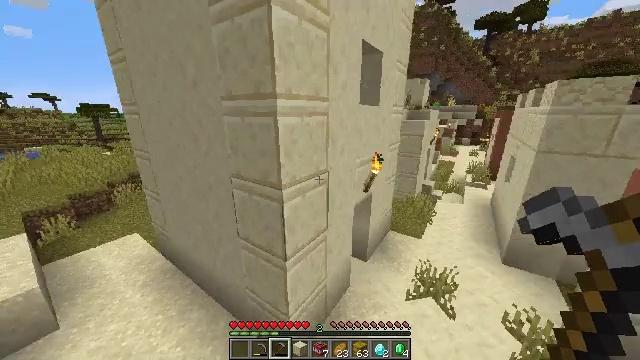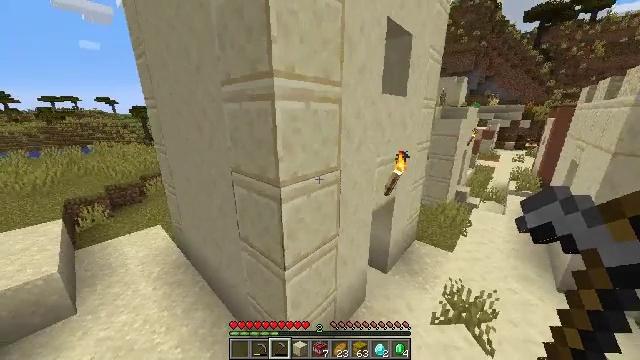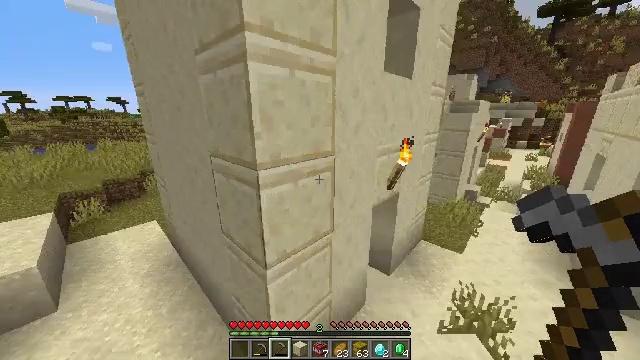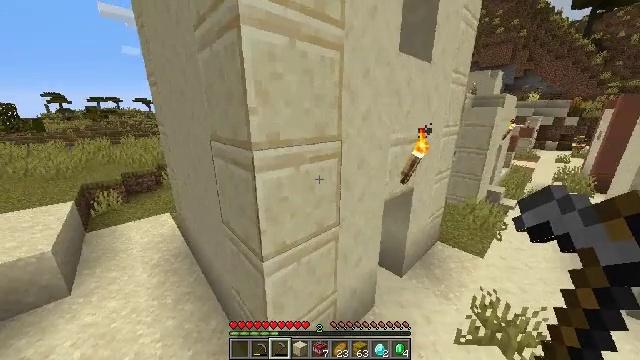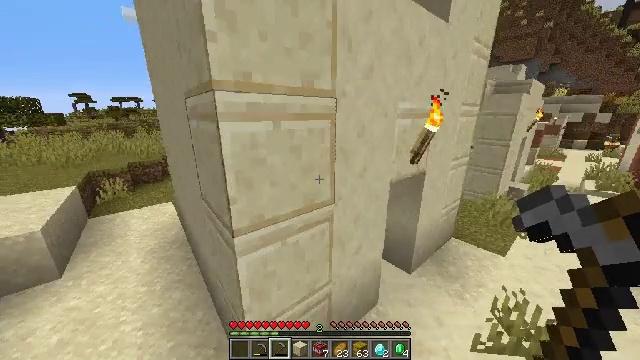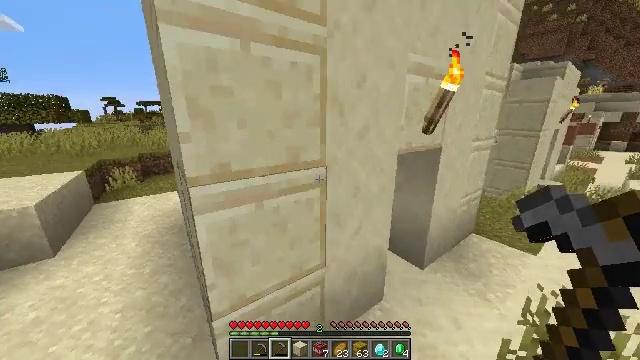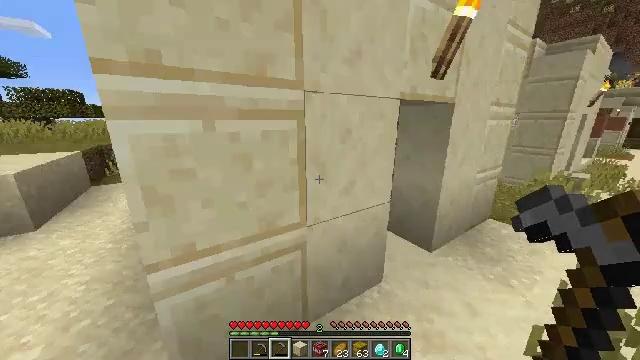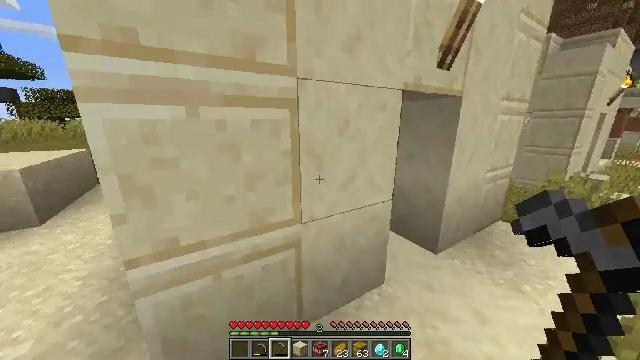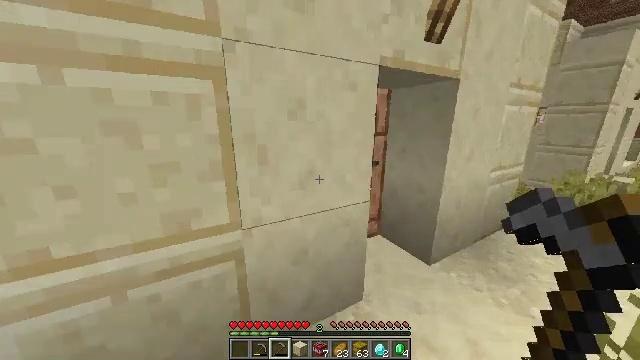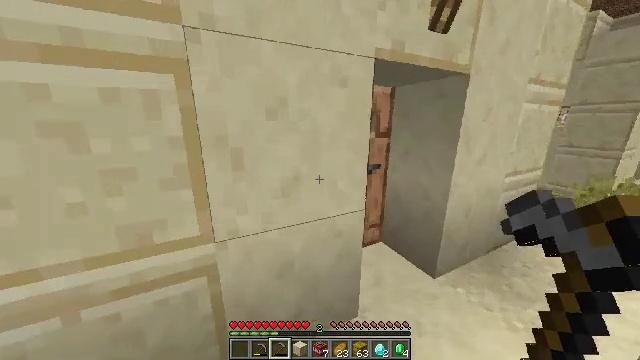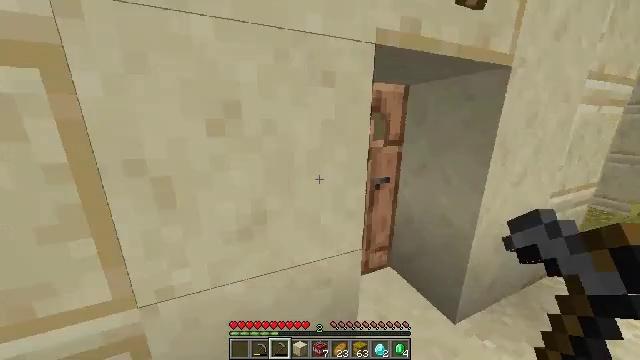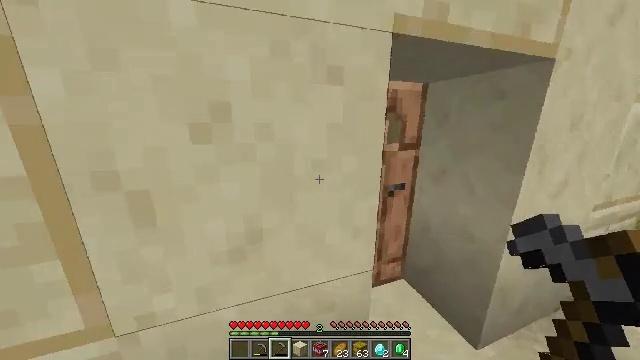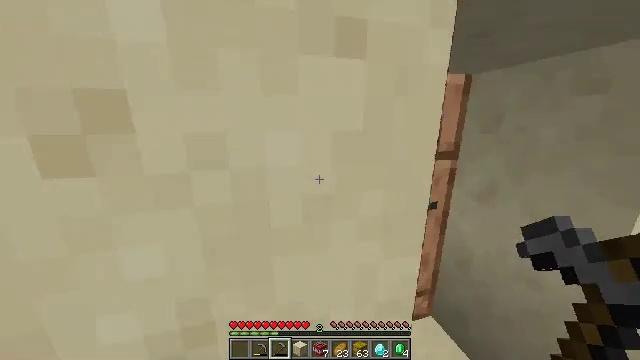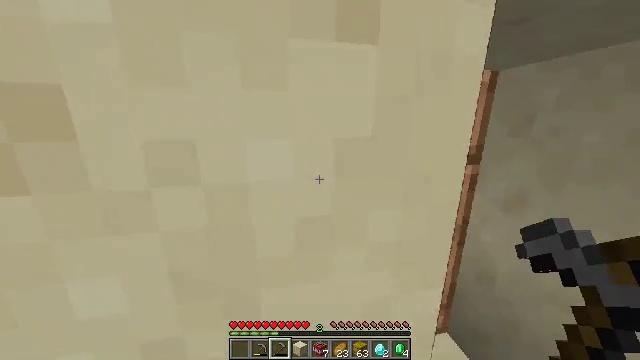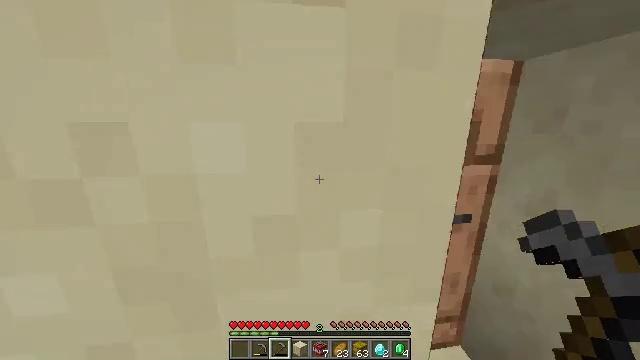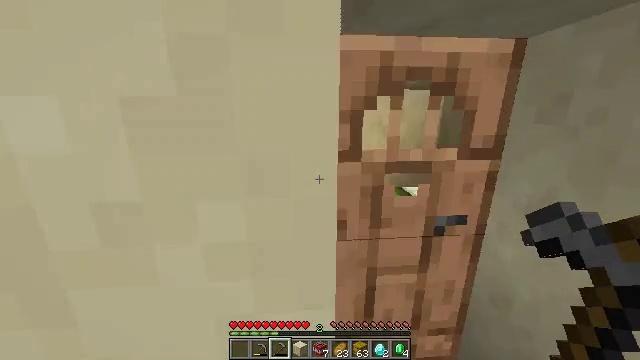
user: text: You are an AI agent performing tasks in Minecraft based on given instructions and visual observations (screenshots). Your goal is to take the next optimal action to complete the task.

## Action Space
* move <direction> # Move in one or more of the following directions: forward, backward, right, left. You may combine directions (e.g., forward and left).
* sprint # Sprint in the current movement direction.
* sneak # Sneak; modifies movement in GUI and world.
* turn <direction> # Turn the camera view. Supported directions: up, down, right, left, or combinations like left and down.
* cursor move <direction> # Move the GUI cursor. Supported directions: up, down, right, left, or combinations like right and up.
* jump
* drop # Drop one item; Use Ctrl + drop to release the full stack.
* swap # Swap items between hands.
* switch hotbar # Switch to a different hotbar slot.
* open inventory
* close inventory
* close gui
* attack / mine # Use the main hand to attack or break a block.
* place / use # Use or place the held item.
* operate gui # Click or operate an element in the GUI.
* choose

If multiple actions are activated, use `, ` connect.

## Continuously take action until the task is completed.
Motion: motion action
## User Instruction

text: Collect dirt by holding left button.
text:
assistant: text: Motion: move forward, sprint, turn left
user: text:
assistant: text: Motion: move forward, sprint, turn left
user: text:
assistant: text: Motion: move forward and move right, sprint, turn left
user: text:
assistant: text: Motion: move forward and move right, sprint, turn left
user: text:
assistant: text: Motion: move forward and move right, sprint, turn left
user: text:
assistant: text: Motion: move forward and move right, sprint, turn left
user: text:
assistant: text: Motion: move forward and move right, sprint, turn left
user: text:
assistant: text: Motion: move forward and move right, sprint, turn left
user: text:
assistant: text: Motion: move forward, sprint, turn left
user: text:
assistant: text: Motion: move forward, sprint, turn left
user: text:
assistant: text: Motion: move forward, sprint, turn left
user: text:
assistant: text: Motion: move forward, sprint, turn left
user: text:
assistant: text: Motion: move forward, sprint, turn left
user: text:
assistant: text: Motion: move forward and move right, sprint, turn left
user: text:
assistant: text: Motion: move forward and move right, sprint, turn left
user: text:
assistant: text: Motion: move forward and move right, sprint
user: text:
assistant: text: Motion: move forward and move right, sprint, use / place
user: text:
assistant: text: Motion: move forward, sprint, use / place
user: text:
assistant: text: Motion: move forward, sprint
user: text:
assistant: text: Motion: move forward, sprint, turn left and up
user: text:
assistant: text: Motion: move forward, sprint, turn left
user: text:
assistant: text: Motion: move forward, sprint
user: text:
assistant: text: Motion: move forward, sprint, turn left
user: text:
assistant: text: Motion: move forward, sprint, turn left and down
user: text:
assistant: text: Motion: move forward and move right, sprint, turn left
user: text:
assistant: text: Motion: move forward and move right, sprint, turn left
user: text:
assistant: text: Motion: move forward and move right, sprint, turn left
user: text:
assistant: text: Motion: move forward, sprint
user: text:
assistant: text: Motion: move forward, sprint
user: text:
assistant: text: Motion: move forward, sprint, turn right and down